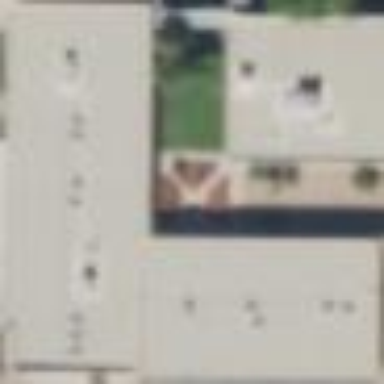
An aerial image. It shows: School building.